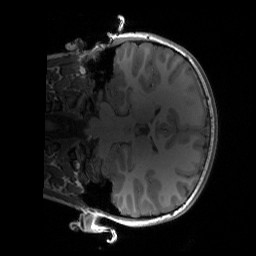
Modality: T1w
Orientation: coronal
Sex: male
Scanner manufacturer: siemens
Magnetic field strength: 3 T
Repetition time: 1.9 s
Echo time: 0.00243 s